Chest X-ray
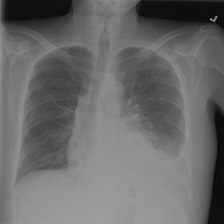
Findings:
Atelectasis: positive
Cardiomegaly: negative
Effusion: positive
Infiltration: positive
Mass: negative
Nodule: negative
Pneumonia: negative
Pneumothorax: negative
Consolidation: negative
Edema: negative
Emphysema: negative
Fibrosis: negative
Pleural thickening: negative
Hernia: negative